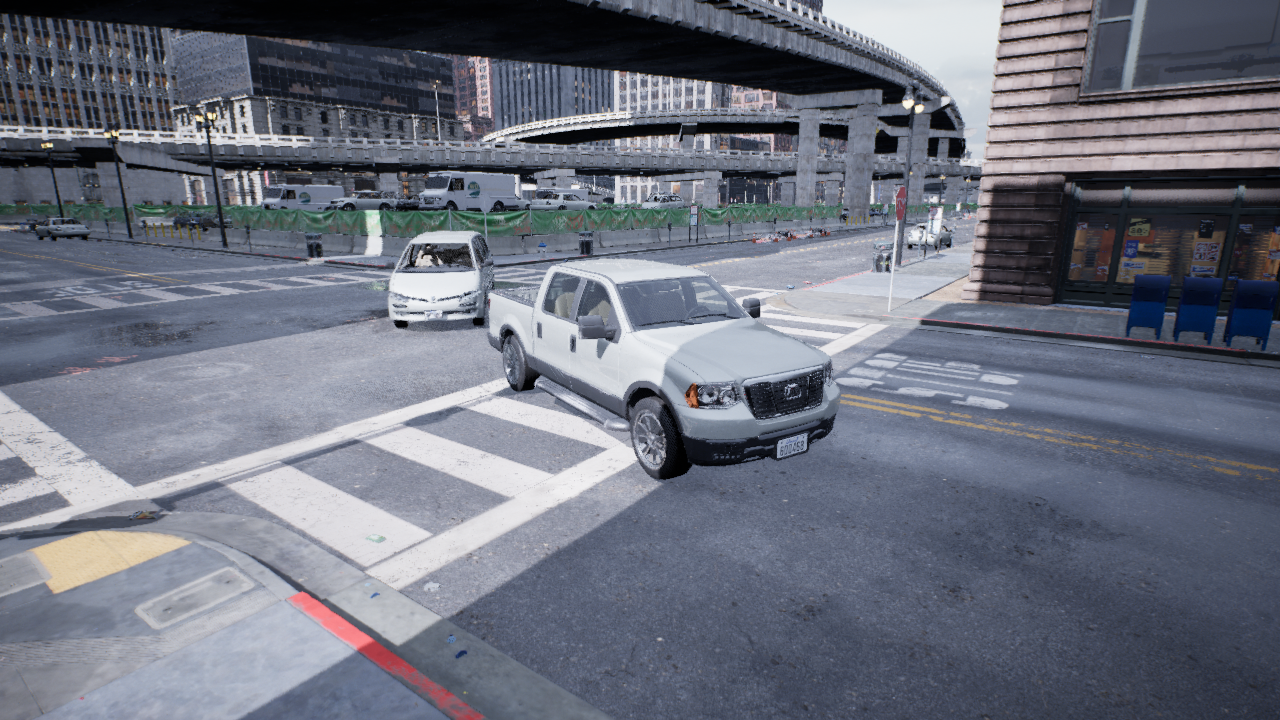
Venue: intersection
Lighting: overcast
Vehicle rig: pickup